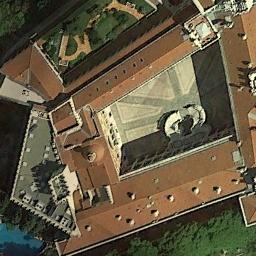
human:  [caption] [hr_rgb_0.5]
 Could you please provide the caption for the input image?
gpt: Some trees are beside the palace .

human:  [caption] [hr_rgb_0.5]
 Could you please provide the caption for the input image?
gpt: The palace is on the open place next to some trees .

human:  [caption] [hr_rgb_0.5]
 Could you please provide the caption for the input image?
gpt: The brown palace has a courtyard .

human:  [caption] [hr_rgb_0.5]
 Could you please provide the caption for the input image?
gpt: There is a wide road in front of the palace .

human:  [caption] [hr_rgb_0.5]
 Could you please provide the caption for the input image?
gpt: There are some green lawns beside the brown palace .